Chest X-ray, PA view. Patient: 45 years old, sex M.
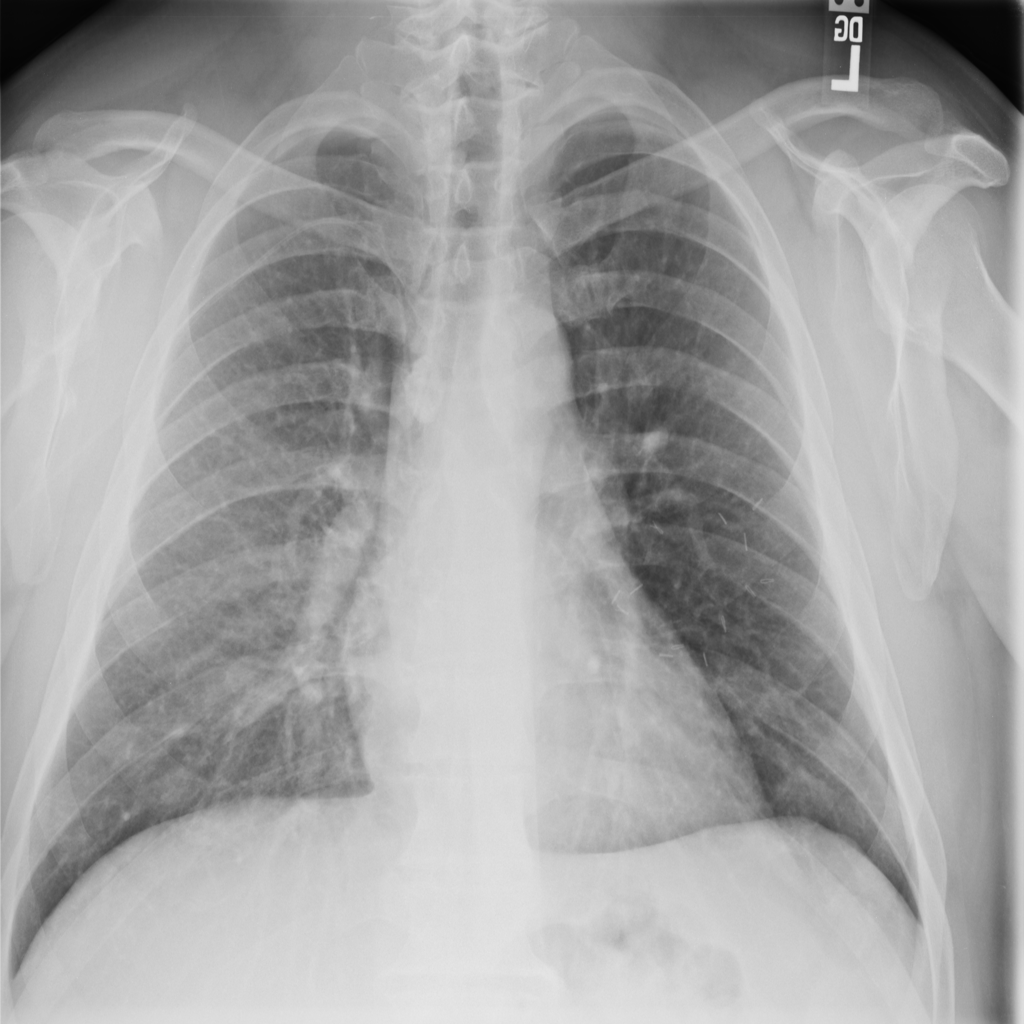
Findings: Effusion